Question: I spent many hours searching answer to my question, but unfortunately didn't found it.
I have read about similar questions, but there is no answer for me.
(<URL>
(<URL> and so on.
And this is my problem:
When i upload my Apk to Google Play i have this error:
'''
Upload failed
Your APK cannot be analyzed using 'aapt dump badging'. Error output:
Failed to run aapt dump badging:
W/ResourceType( 5477): Bad XML block: header size 28024 or total size <PHONE>
is larger than data size 2718
ERROR: AndroidManifest.xml is corrupt
'''
>
In Google Play market i have uploaded earlier version of this app, but it is in Alpha testing version.
I have treied:
1. Clean + Rebuild (run on Emulator/Real device)
2. Creating new project and transferring the code in it.
3. Removing and putting different elements in AndroidManifest.xml
4. All texts are in string.xml and android:icon is in all drawable folders.
I use extension of the support library - ActionBarSherlock(<URL>
Here is my AndroidManifest.xml file:
'''
<?xml version="1.0" encoding="utf-8"?>
<manifest xmlns:android="http://schemas.android.com/apk/res/android"
package="com.htv.bg"
android:versionCode="2"
android:versionName="1.1" >
<uses-sdk
android:minSdkVersion="7"
android:targetSdkVersion="19" />
<uses-permission android:name="android.permission.INTERNET" />
<uses-permission android:name="android.permission.WAKE_LOCK" />
<uses-permission android:name="android.permission.ACCESS_NETWORK_STATE" />
<uses-permission android:name="android.permission.ACCESS_WIFI_STATE" />
<application
android:allowBackup="true"
android:icon="@drawable/ic_app"
android:label="@string/app_name">
<activity
android:name="com.htv.bg.MainActivity"
android:label="@string/app_name"
android:screenOrientation="portrait"
android:theme="@android:style/Theme.NoTitleBar.Fullscreen" >
<intent-filter>
<action android:name="android.intent.action.MAIN" />
<category android:name="android.intent.category.LAUNCHER" />
</intent-filter>
</activity>
<activity
android:name="com.htv.bg.HomeMenu"
android:label="@string/app_name"
android:screenOrientation="portrait">
<intent-filter>
<action android:name="com.htv.bg.HOMEMENU" />
<category android:name="android.intent.category.DEFAULT" />
</intent-filter>
</activity>
<activity
android:name="com.htv.bg.HtvVideo"
android:label="@string/app_name"
android:screenOrientation="portrait"
android:theme="@android:style/Theme.Dialog" >
<intent-filter>
<action android:name="com.htv.bg.HTVVIDEO" />
<category android:name="android.intent.category.DEFAULT" />
</intent-filter>
</activity>
<activity
android:name="com.htv.bg.InstalVPlayer"
android:label="@string/app_name"
android:screenOrientation="portrait"
android:theme="@android:style/Theme.Dialog" >
<intent-filter>
<action android:name="com.htv.bg.INSTALVPLAYER" />
<category android:name="android.intent.category.DEFAULT" />
</intent-filter>
</activity>
</application>
</manifest>
'''
Can someone please help out to fix this problem!
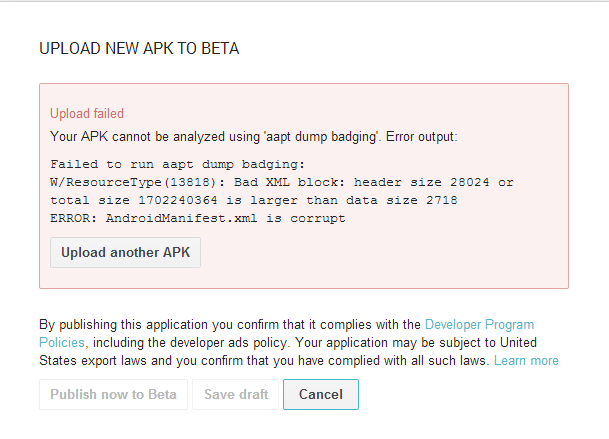
Answer: I followed this tutorial and now everything is fine:
<URL>